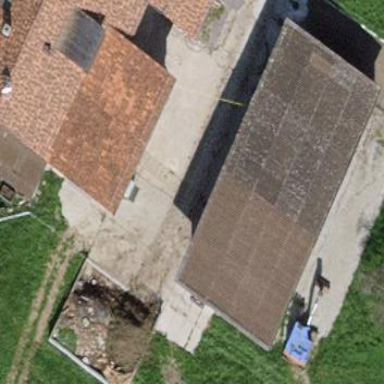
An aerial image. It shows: Farm auxiliary building.